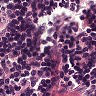
Metastatic tissue present: no